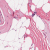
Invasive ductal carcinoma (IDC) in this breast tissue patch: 0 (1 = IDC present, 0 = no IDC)